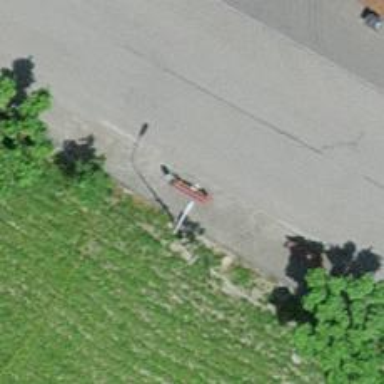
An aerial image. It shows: Red bench.